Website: macys
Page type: gifting
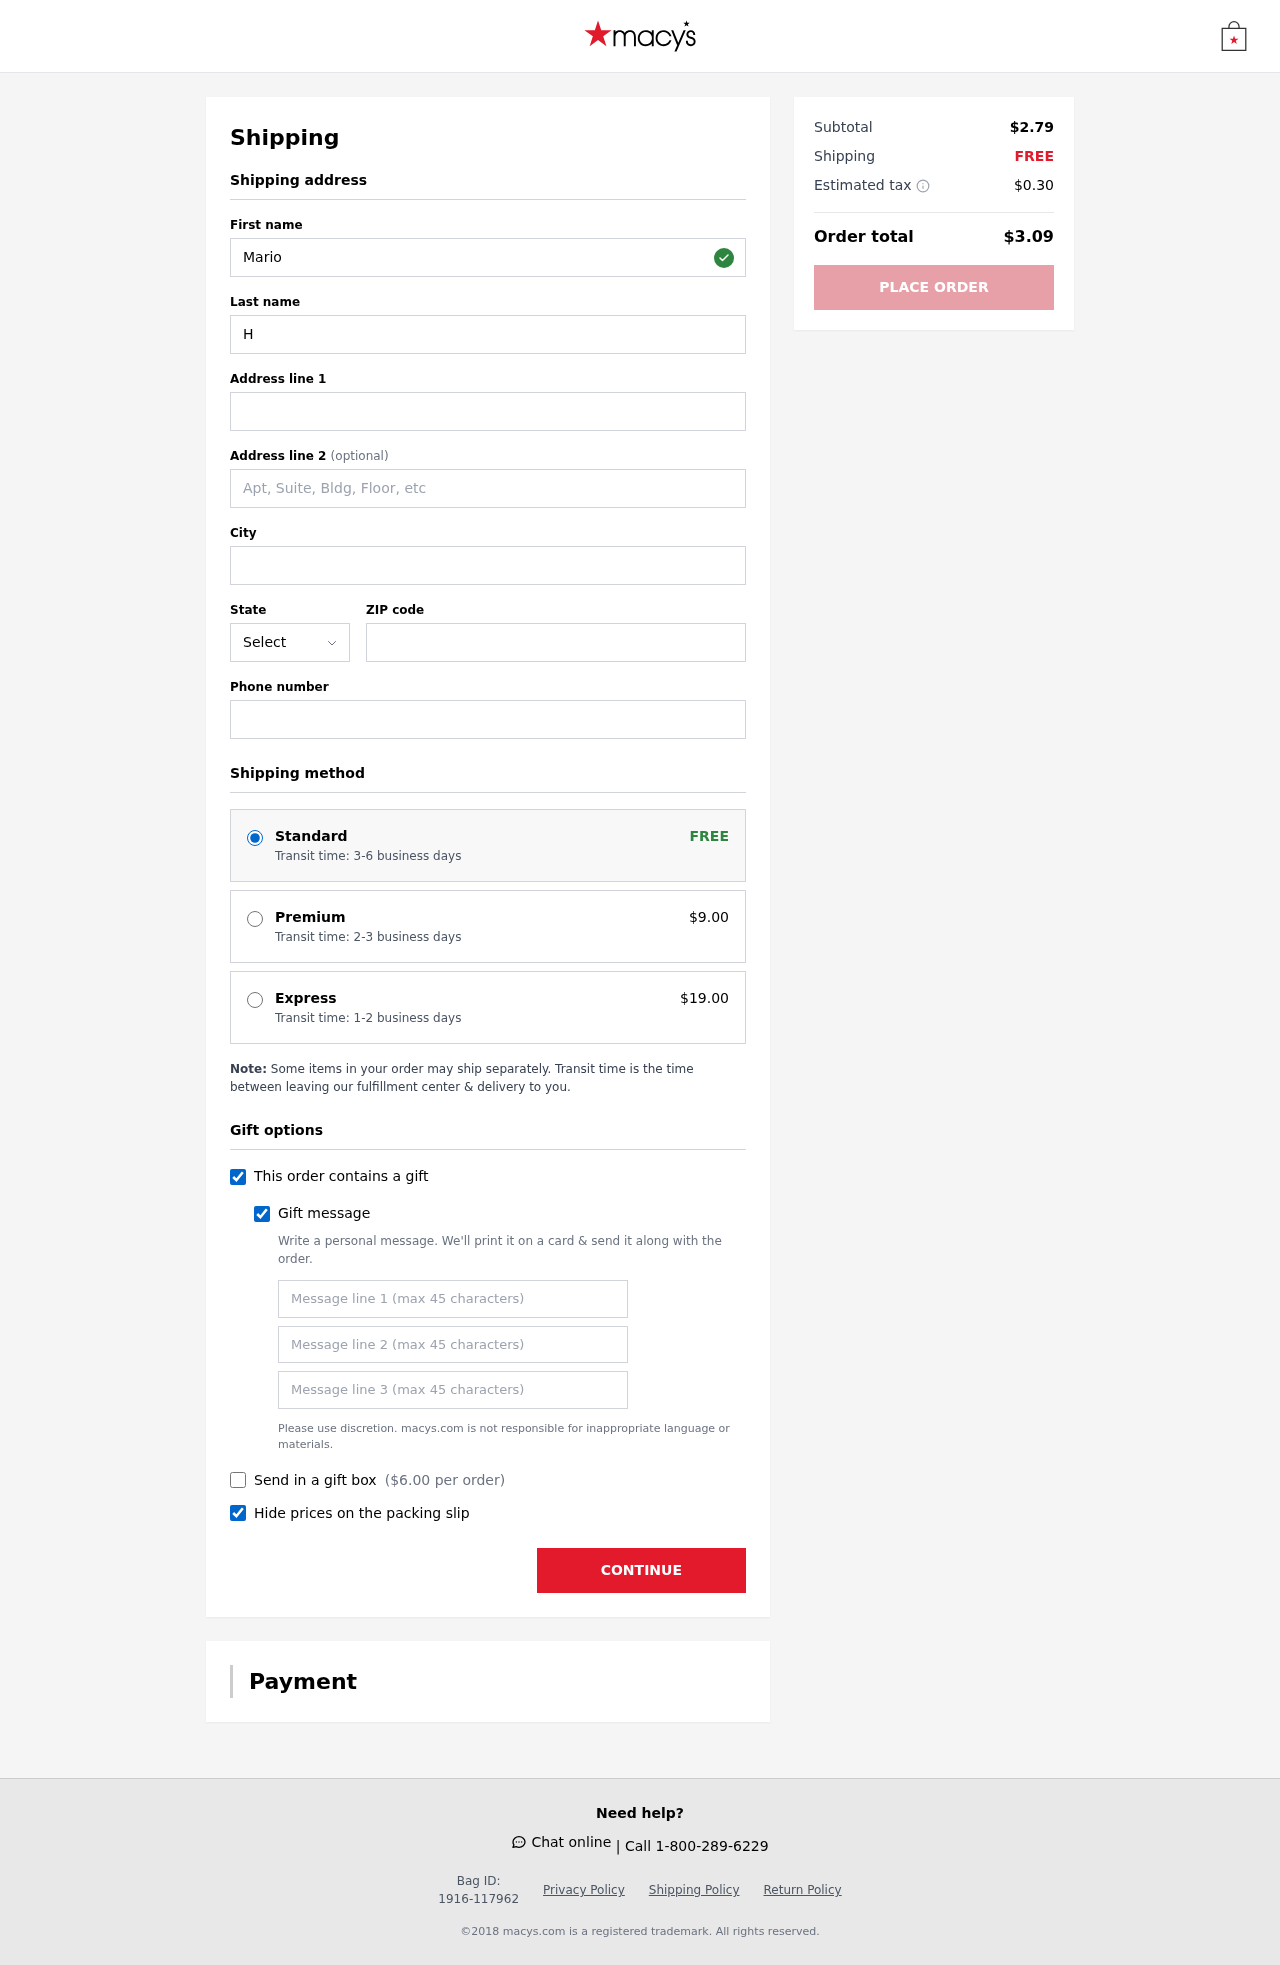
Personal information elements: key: PII_STATE_ABBR
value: GA
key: PII_FIRSTNAME
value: Mario
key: PII_LASTNAME
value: Hanson
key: PII_STREET
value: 06700 April Route
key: PII_CITY
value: Jacobburgh
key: PII_POSTCODE
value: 32743
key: PII_PHONE
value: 9003272221
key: PII_GIFT_MESSAGE
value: Hey Michael! I thought you could use a little sunshine, so I grabbed you this tropical fruit cup to brighten your day. Hope it adds a splash of sweetness to whatever you’re up to!  Mario
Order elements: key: ORDER_SHIPPING_STANDARD
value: Transit time: 3-6 business days
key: ORDER_SHIPPING_PREMIUM
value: Transit time: 2-3 business days
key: ORDER_SHIPPING_PREMIUM_PRICE
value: $9.00
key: ORDER_SHIPPING_EXPRESS
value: Transit time: 1-2 business days
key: ORDER_SHIPPING_EXPRESS_PRICE
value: $19.00
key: ORDER_GIFT_BOX_PRICE
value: $6.00
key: ORDER_SUBTOTAL
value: $2.79
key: ORDER_SHIPPING_COST
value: FREE
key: ORDER_TAX
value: $0.30
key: ORDER_TOTAL
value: $3.09